Question: I have database code like this
'''
try
{
string strConnectionString = ConfigurationManager.ConnectionStrings["SqlServerCstr"].ConnectionString;
SqlConnection myConnection = new SqlConnection(strConnectionString);
myConnection.Open();
string hesap = Label1.Text;
string musteriadi = DropDownList1.SelectedItem.Value;
string avukat = DropDownList2.SelectedItem.Value;
SqlCommand cmd = new SqlCommand("INSERT INTO AVUKAT VALUES (@MUSTERI, @AVUKAT, @HESAP)", myConnection);
cmd.Parameters.AddWithValue("@HESAP", hesap);
cmd.Parameters.AddWithValue("@MUSTERI", musteriadi);
cmd.Parameters.AddWithValue("@AVUKAT", avukat);
cmd.Connection = myConnection;
SqlDataReader dr = cmd.ExecuteReader(System.Data.CommandBehavior.CloseConnection);
Response.Redirect(Request.Url.ToString());
myConnection.Close();
}
catch (Exception)
{
Response.Write("<h2>ERROR</h2>");
}
'''
It works fine but what I want, in the catch function, is to call the javascript alert function.
I've tried this
'''
Response.Write("<script language=javascript>alert('ERROR');</script>);
'''
But there is an error
How can I show error message in 'javascript' 'alert' function?
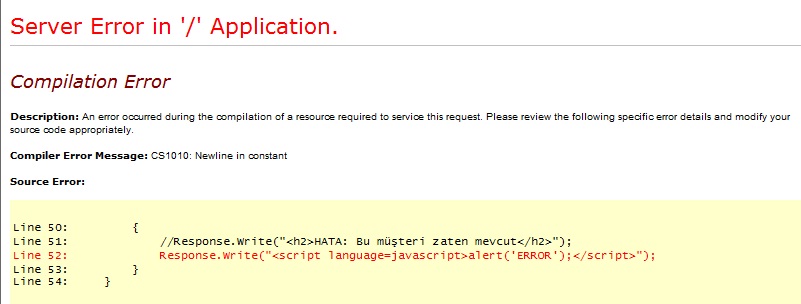
Answer: Try using <URL>. Example from the link:
'''
public void Page_Load(Object sender, EventArgs e)
{
// Define the name and type of the client scripts on the page.
String csname1 = "PopupScript";
String csname2 = "ButtonClickScript";
Type cstype = this.GetType();
// Get a ClientScriptManager reference from the Page class.
ClientScriptManager cs = Page.ClientScript;
// Check to see if the startup script is already registered.
if (!cs.IsStartupScriptRegistered(cstype, csname1))
{
String cstext1 = "alert('Hello World');";
cs.RegisterStartupScript(cstype, csname1, cstext1, true);
}
// Check to see if the client script is already registered.
if (!cs.IsClientScriptBlockRegistered(cstype, csname2))
{
StringBuilder cstext2 = new StringBuilder();
cstext2.Append("<script type="text/javascript"> function DoClick() {");
cstext2.Append("Form1.Message.value='Text from client script.'} </");
cstext2.Append("script>");
cs.RegisterClientScriptBlock(cstype, csname2, cstext2.ToString(), false);
}
}
'''